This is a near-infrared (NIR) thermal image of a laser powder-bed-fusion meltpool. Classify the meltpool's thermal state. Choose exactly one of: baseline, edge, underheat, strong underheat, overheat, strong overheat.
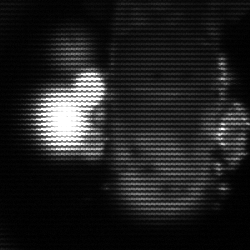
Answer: strong underheat